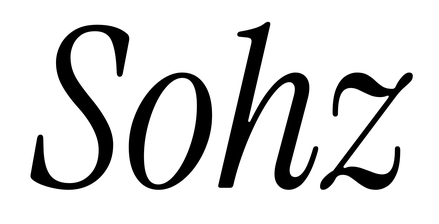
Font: InstrumentSerif-Italic